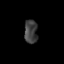
Tissue: skin
Cell type: Epithelial cells
Senescence score: 0.2706
Nuclear area (px): 297
Mean DAPI intensity: 64.34